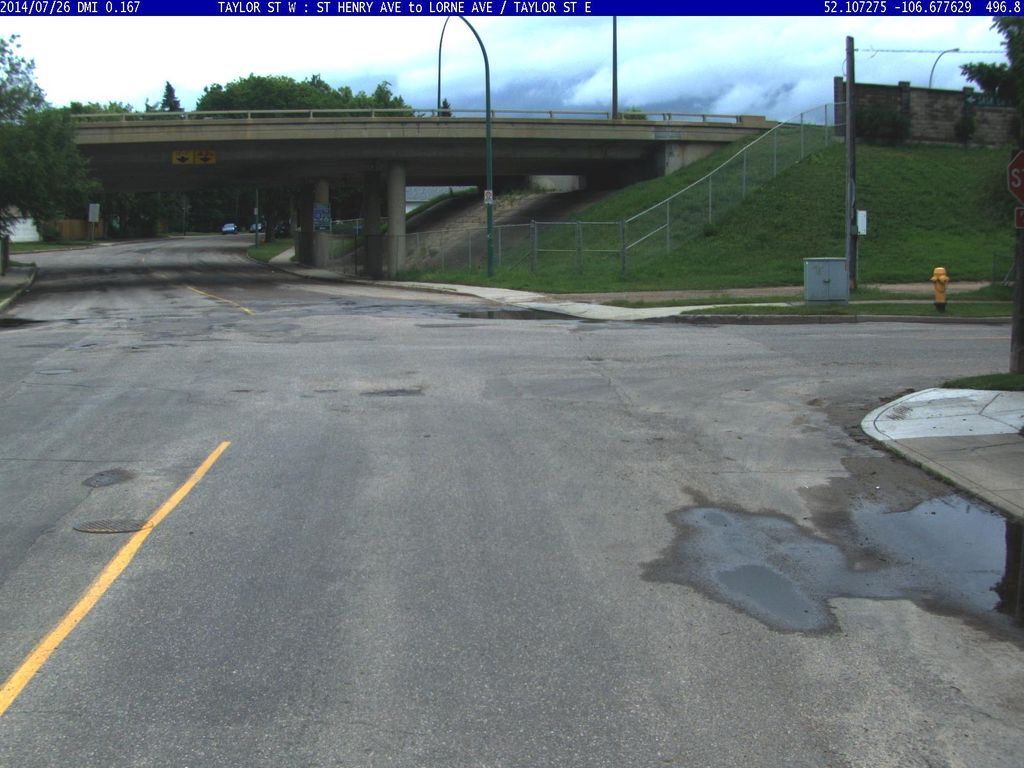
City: saskatoon